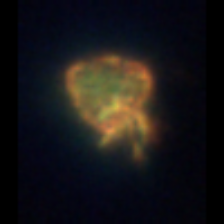
Taxon: Ciliates
Group: Other